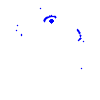
Particle: proton